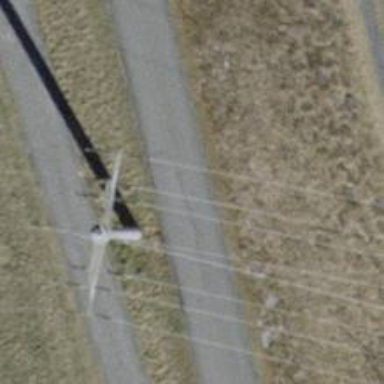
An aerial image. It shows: Minor power line with 3 cables.